Question: I don't even know how to explain my problem - that's where the weird title comes from.
I have a 'ul' wrapping another 'ul' like the sample underneath.
'''
<ul class="event-items">
<li class="year 2012"></li>
<li class="year 2011"></li>
<li class="year 2010">
<ul>
<li></li>
<li></li>
<li></li>
</ul>
</li>
<li class="year 2010"></li>
...
'''

So each 'li.year' has another '<ul>' with multiple children inside.
I wonder how I can run through 'each' 'li.year' individually.
Right now I'm doing this ...
'''
$('ul.event-items li.year ul li').each(function(i) {
if ( i % 4 == 0 ) $(this).addClass('clearLeft');
});
'''
However this 'each' loop runs through a ALL '<li>'s. I wonder how I can run through each 'li:year li' individually. Sounds weird right?
So I actually want to loop through each of 'li.year' individually so that my 'i' count always starts fresh inside each 'li.year'
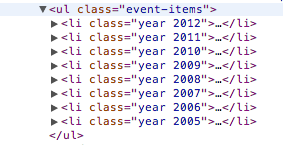
Answer: Use nested loops to iterate over the children of each inner 'ul' separately:
'''
$('ul.event-items li.year ul').each(function() {
$("li", this).each(function(i) {
if (i % 4 == 0)
$(this).addClass('clearLeft');
});
});
'''